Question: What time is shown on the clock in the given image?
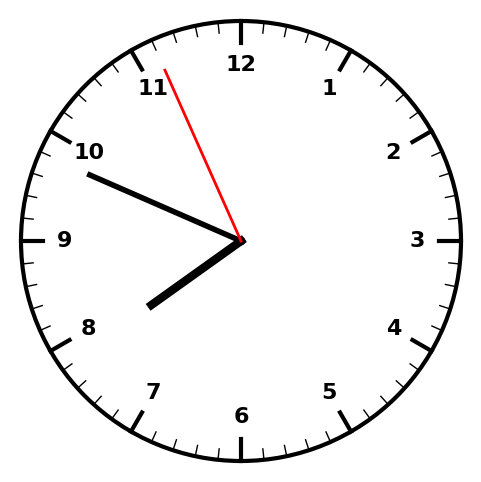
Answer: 07:48:56